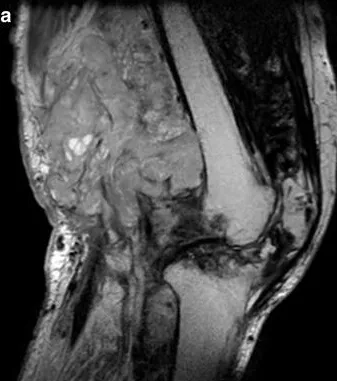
A; On magnetic resonance imaging, an heterogeneous multinodular mass was observed on sagittal T1-weighted images (TR/TE: 1,200/120). Dark signal nodules, compatible with hemosiderin deposition, were identified.
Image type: radiology (mri)